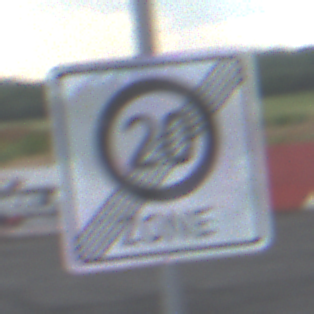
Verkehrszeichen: EndeZone20
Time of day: MorningAfternoon
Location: Outdoor (RoadRail)
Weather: PartlyCloudy
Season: NotSpecified
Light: Natural